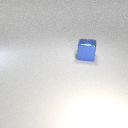
large blue metal cube